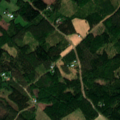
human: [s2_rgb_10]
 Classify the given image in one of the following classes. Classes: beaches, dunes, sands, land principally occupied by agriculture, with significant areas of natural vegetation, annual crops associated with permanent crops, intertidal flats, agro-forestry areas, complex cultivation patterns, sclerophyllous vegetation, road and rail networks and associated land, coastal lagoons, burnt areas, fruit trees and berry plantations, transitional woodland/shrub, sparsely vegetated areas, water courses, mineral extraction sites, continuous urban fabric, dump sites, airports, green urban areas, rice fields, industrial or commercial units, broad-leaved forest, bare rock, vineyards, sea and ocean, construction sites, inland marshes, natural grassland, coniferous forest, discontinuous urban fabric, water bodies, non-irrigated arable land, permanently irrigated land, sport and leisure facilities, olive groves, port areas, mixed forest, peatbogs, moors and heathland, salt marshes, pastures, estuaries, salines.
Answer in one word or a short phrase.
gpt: broad-leaved forest, coniferous forest, mixed forest, transitional woodland/shrub